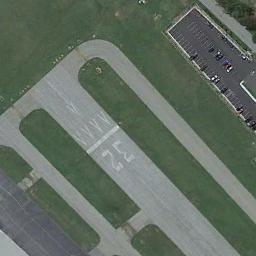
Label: runway